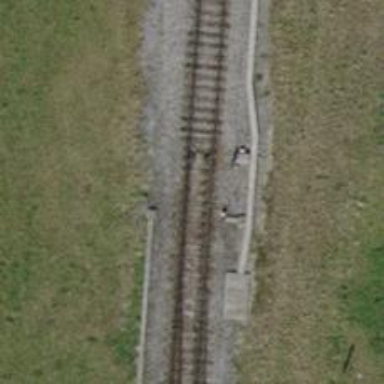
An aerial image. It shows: Single-track electrified railway with contact line.